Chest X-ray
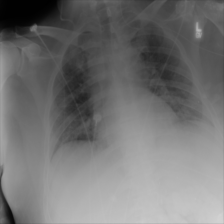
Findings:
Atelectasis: negative
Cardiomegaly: negative
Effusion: negative
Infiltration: negative
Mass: negative
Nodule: negative
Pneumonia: negative
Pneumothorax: negative
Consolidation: negative
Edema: negative
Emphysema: negative
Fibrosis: negative
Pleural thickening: negative
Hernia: negative